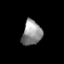
Tissue: skin
Cell type: Others
Senescence score: 0.7098
Nuclear area (px): 476
Mean DAPI intensity: 142.733